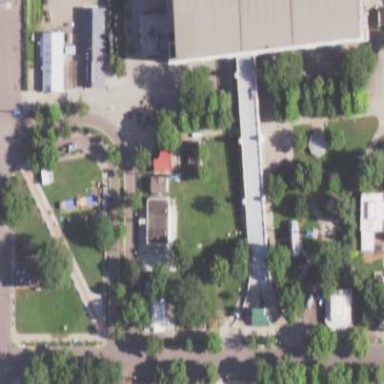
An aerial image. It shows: Park.